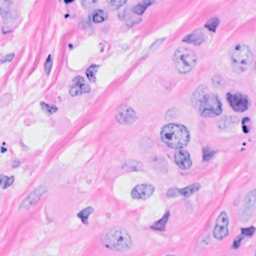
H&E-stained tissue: Breast